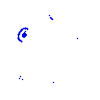
Particle: kaon